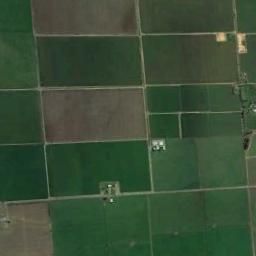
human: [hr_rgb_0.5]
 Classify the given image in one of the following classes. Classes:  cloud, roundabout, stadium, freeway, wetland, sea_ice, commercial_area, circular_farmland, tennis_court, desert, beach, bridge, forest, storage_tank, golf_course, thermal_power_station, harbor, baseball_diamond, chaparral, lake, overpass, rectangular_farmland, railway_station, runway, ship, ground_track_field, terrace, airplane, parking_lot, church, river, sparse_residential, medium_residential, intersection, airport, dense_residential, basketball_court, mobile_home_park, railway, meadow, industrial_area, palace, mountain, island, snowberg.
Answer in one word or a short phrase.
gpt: rectangular_farmland